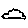
Label: cloud